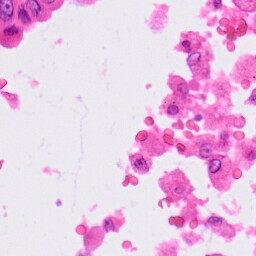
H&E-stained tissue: Lung